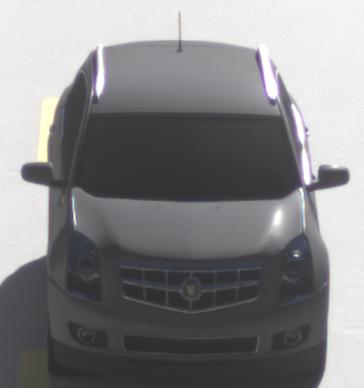
Make: Cadillac
Model: SRX 3.0 V6
Detailed model: SRX (II)
Model produced from: 2010/12
Model produced until: 2012/01
Doors: 5
Color: gray
Road condition: dry road
Daytime: morning or afternoon
Contrast: high contrast